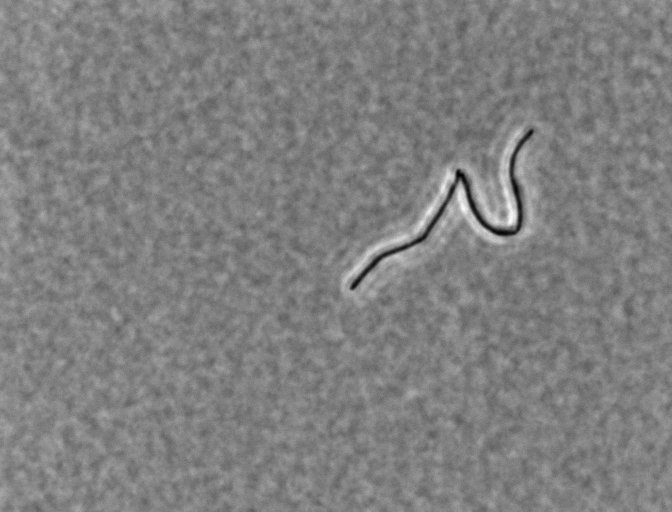
Bacillus subtilis